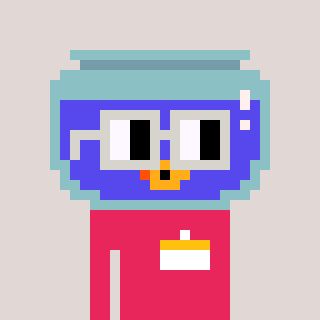
a pixel art character with square light gray glasses, a goldfish-shaped head and a redpinkish-colored body on a warm background